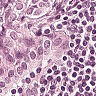
Metastatic tissue present: yes